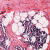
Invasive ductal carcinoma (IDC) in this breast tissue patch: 0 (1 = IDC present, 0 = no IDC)